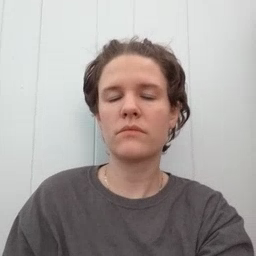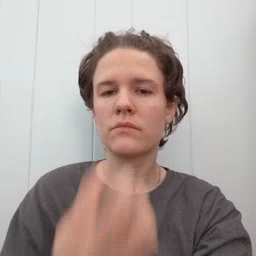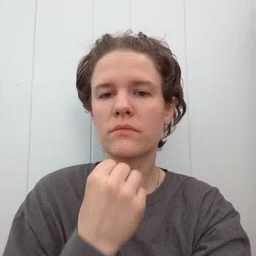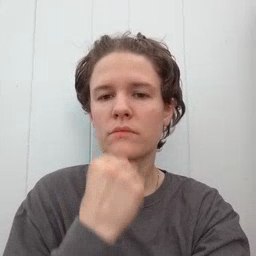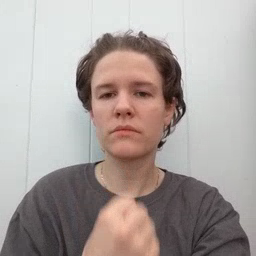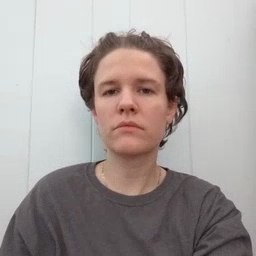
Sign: underwear